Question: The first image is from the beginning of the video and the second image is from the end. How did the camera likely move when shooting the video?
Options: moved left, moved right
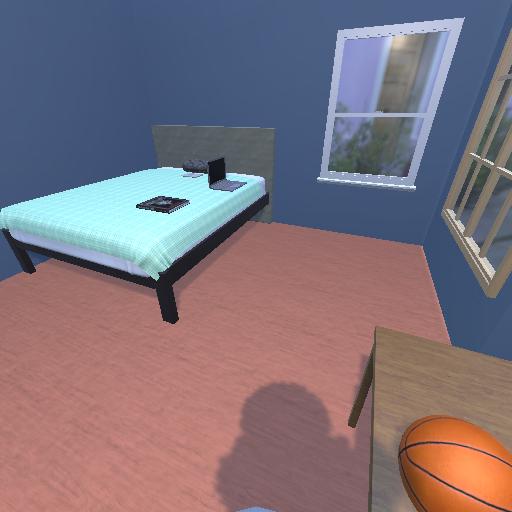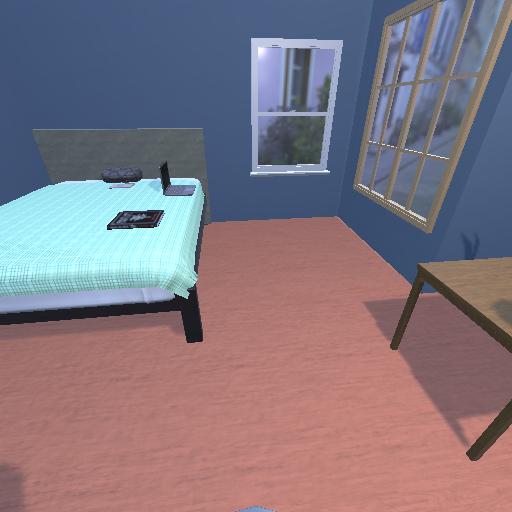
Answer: moved left